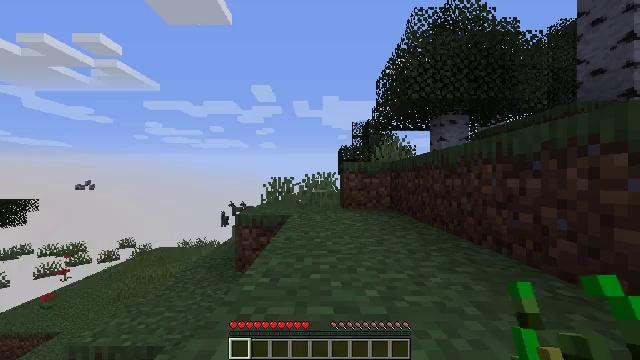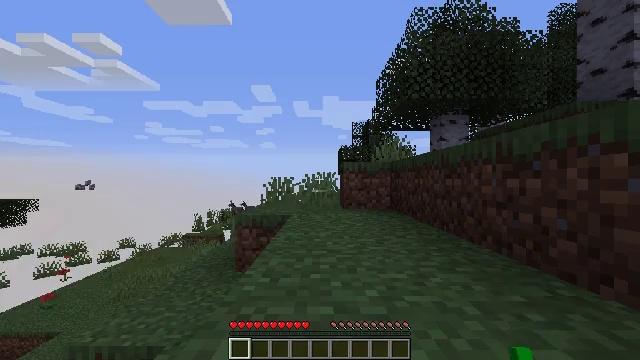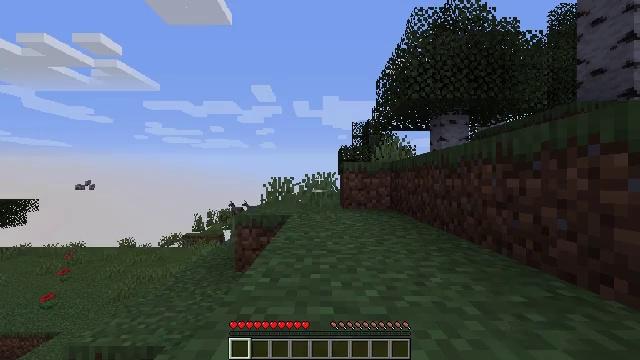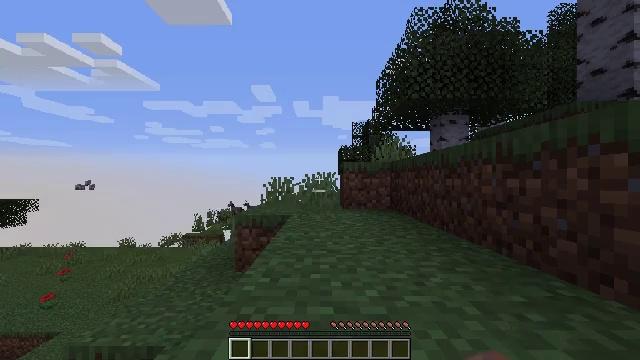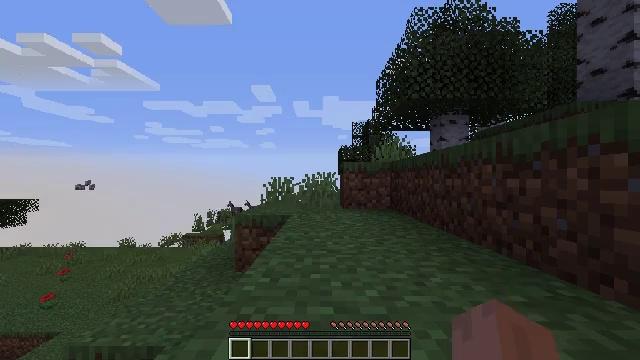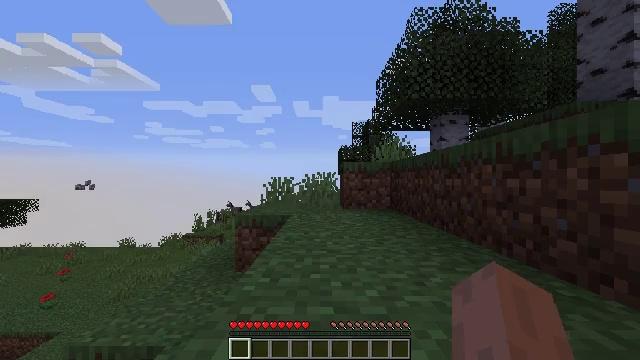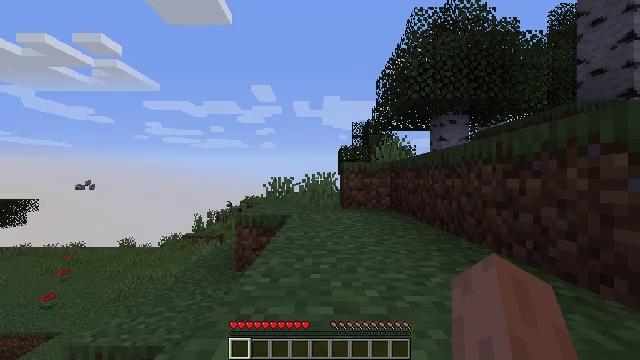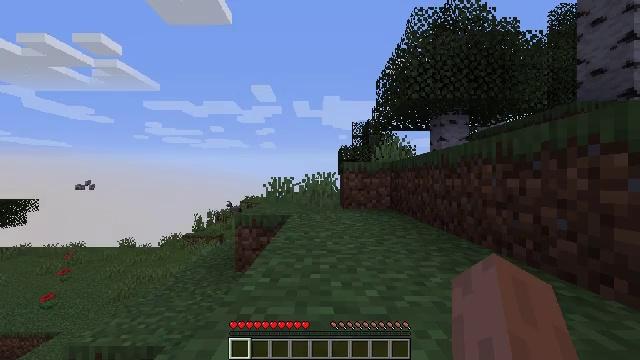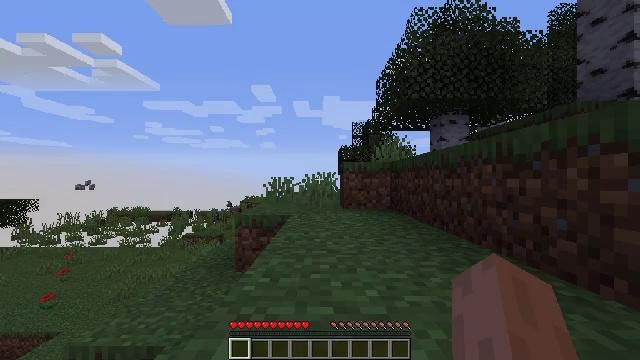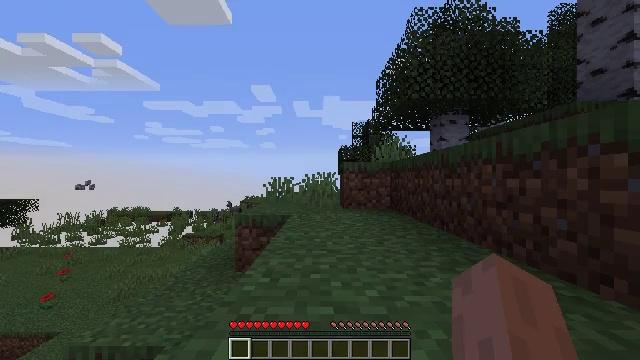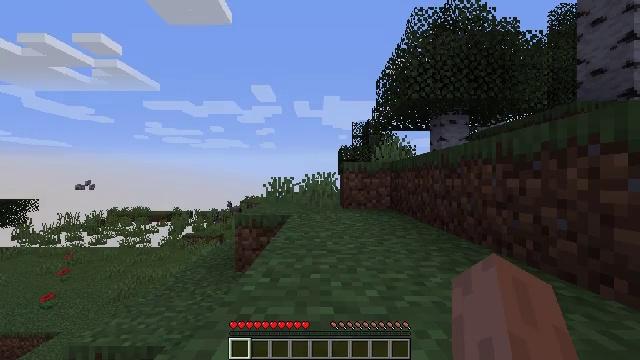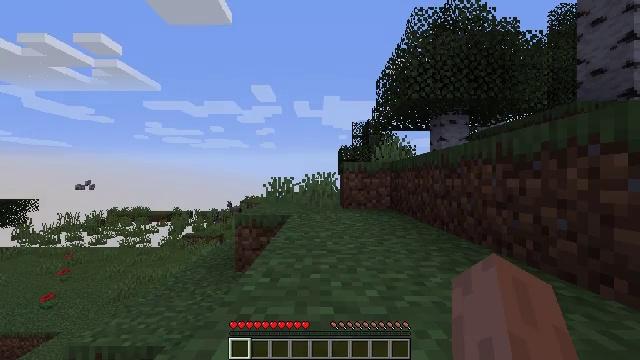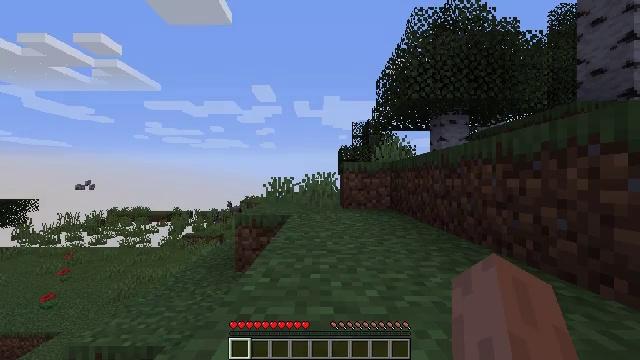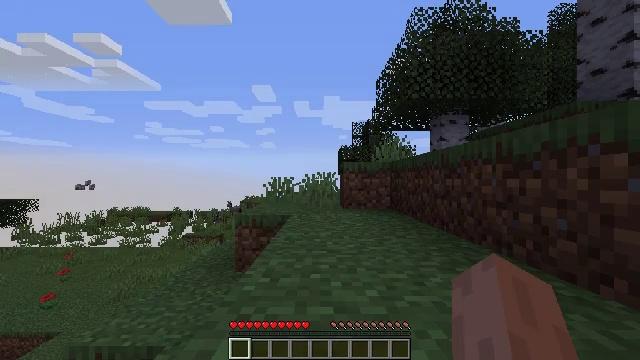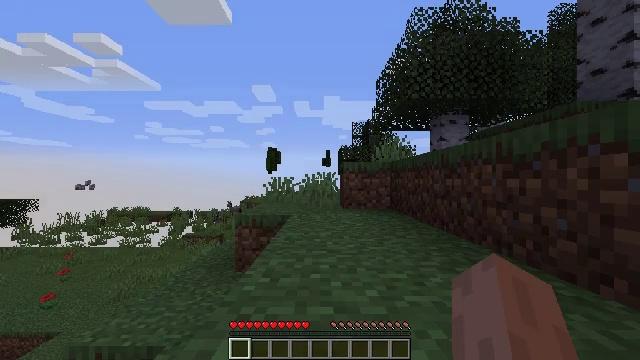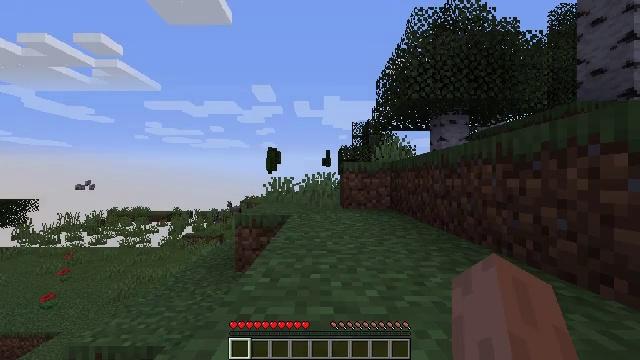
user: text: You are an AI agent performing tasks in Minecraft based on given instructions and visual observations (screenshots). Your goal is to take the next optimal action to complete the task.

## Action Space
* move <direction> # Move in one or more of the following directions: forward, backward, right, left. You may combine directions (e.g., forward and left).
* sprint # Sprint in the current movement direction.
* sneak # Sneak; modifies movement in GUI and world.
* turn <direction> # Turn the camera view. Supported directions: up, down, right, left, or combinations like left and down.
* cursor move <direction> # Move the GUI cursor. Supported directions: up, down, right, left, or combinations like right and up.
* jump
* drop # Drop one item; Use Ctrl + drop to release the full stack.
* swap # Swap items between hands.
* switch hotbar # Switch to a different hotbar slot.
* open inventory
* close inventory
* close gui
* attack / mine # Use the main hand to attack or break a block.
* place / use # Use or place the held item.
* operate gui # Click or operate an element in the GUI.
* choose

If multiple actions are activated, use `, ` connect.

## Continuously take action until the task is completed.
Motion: motion action
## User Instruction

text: Hunt animals.
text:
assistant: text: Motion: no_op
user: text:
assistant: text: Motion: no_op
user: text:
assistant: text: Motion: no_op
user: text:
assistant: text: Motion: no_op
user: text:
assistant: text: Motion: no_op
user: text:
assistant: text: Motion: no_op
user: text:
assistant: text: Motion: no_op
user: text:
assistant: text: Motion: no_op
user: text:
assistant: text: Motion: no_op
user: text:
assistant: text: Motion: no_op
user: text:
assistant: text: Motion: no_op
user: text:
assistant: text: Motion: no_op
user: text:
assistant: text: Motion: no_op
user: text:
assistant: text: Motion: no_op
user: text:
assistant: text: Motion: no_op
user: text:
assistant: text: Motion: no_op
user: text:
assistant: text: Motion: no_op
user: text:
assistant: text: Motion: no_op
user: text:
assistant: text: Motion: no_op
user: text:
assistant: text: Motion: turn down
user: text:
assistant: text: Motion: turn down
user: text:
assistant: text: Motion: no_op
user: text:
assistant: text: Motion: no_op
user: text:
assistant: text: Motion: turn down
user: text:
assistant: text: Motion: no_op
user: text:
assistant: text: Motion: no_op
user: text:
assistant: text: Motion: no_op
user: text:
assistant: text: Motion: no_op
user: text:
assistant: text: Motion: no_op
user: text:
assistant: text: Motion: no_op